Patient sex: M
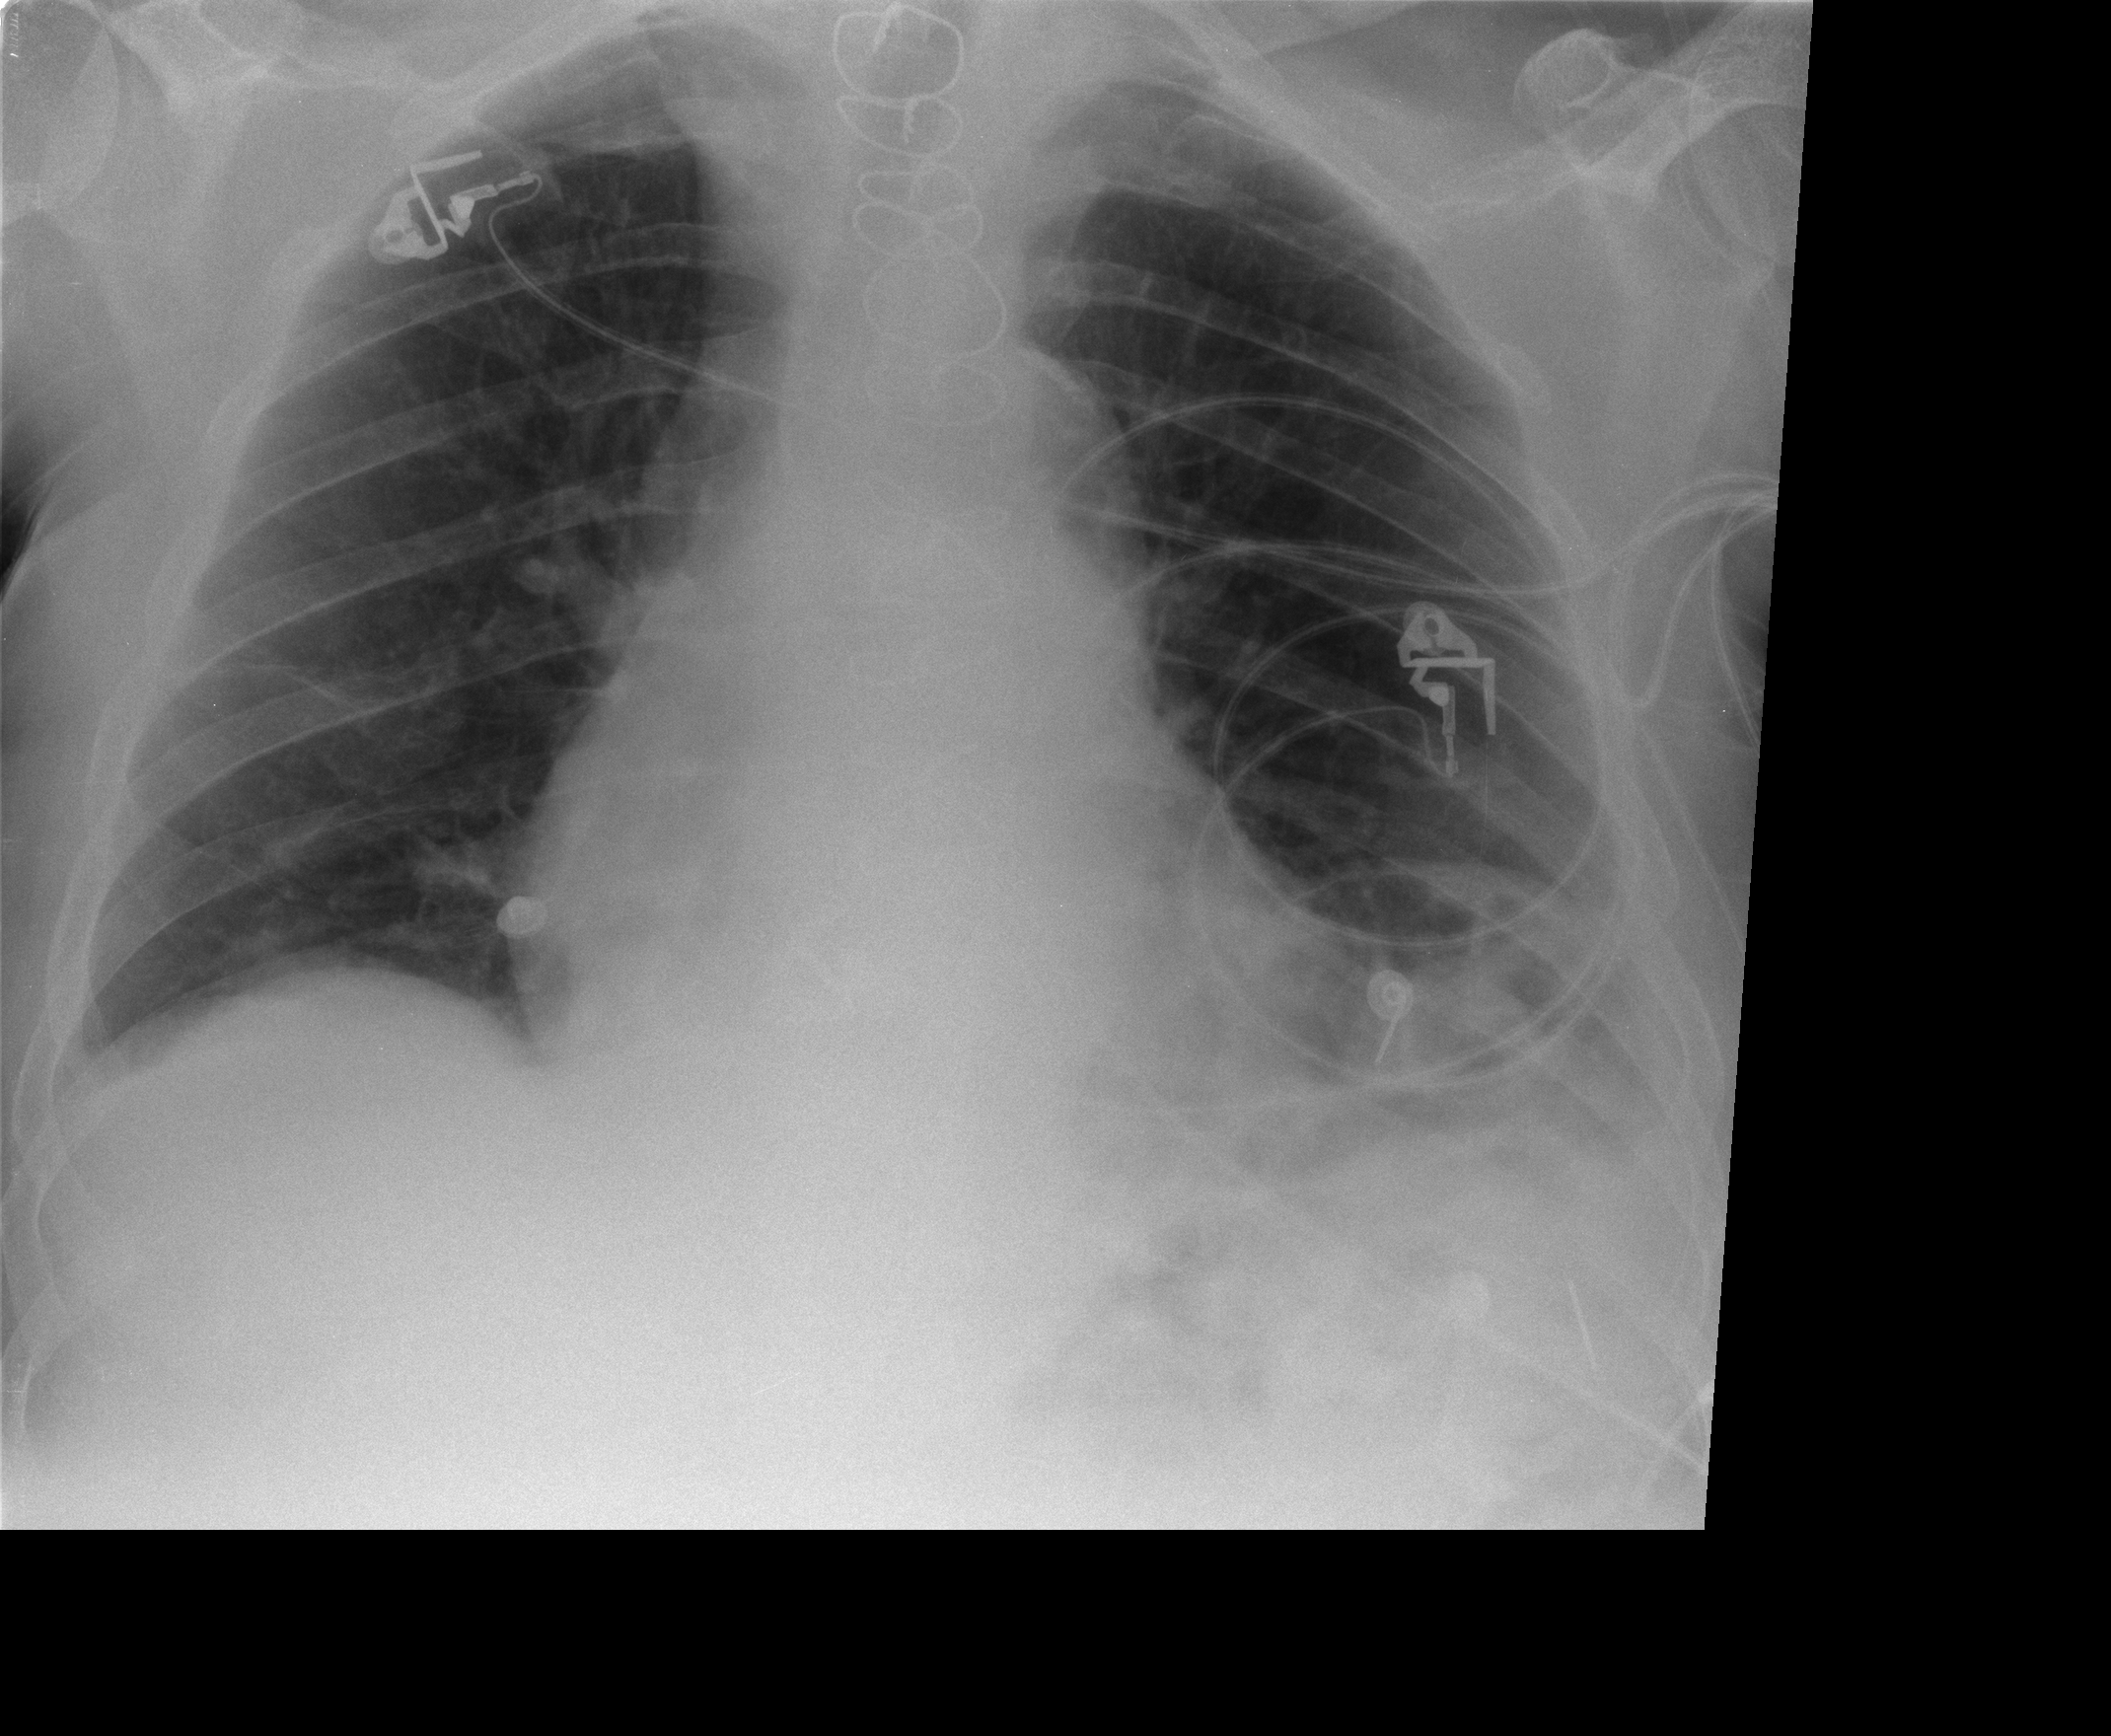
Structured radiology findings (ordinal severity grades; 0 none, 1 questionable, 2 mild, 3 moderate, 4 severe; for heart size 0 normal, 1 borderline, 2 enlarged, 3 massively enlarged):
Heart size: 0
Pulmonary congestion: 0
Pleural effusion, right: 2
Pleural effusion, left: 0
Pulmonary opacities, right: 0
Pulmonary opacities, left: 0
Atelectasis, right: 2
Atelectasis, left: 2